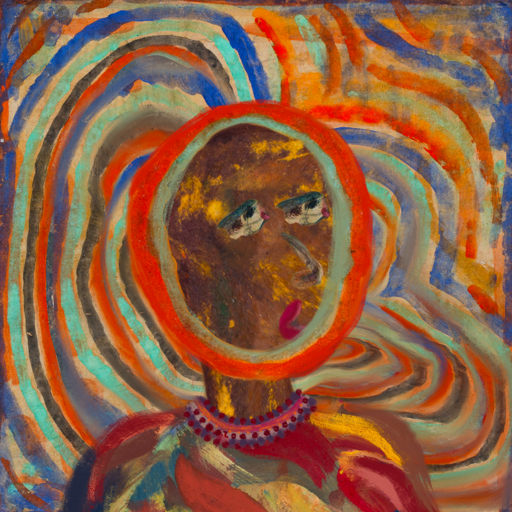
Background: Sisters, Head And Neck Side: Comrade, Face Side: Pipe, Bust: Mother_And_Son_Son, Hair Side: Sisters, Head Accessory: Blank, Second Necklace: Blank, Necklace: Roy_Bahadur, Baby: Blank